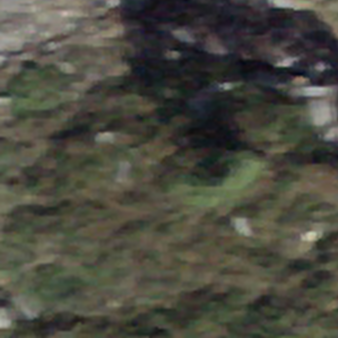
Label: other